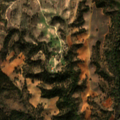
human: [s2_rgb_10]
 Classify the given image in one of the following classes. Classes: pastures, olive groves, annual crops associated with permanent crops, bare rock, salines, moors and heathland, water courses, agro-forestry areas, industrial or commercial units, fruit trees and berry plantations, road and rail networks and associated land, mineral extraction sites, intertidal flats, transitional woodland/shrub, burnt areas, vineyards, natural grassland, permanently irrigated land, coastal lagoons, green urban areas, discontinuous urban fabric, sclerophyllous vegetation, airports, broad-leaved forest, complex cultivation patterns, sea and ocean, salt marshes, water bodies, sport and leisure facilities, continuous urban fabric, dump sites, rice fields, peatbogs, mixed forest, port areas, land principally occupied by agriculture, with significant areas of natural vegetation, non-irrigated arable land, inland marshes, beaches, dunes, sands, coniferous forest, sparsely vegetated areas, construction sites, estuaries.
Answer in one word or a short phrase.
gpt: non-irrigated arable land, broad-leaved forest, transitional woodland/shrub